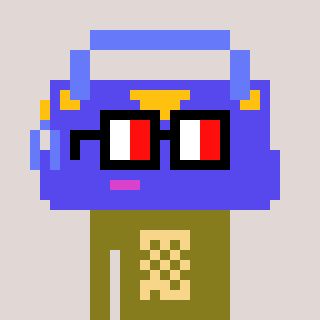
a pixel art character with square glasses with black frames and red eyes, a bag-shaped head and a gunk-colored body on a warm background